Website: walmart
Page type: account-selection
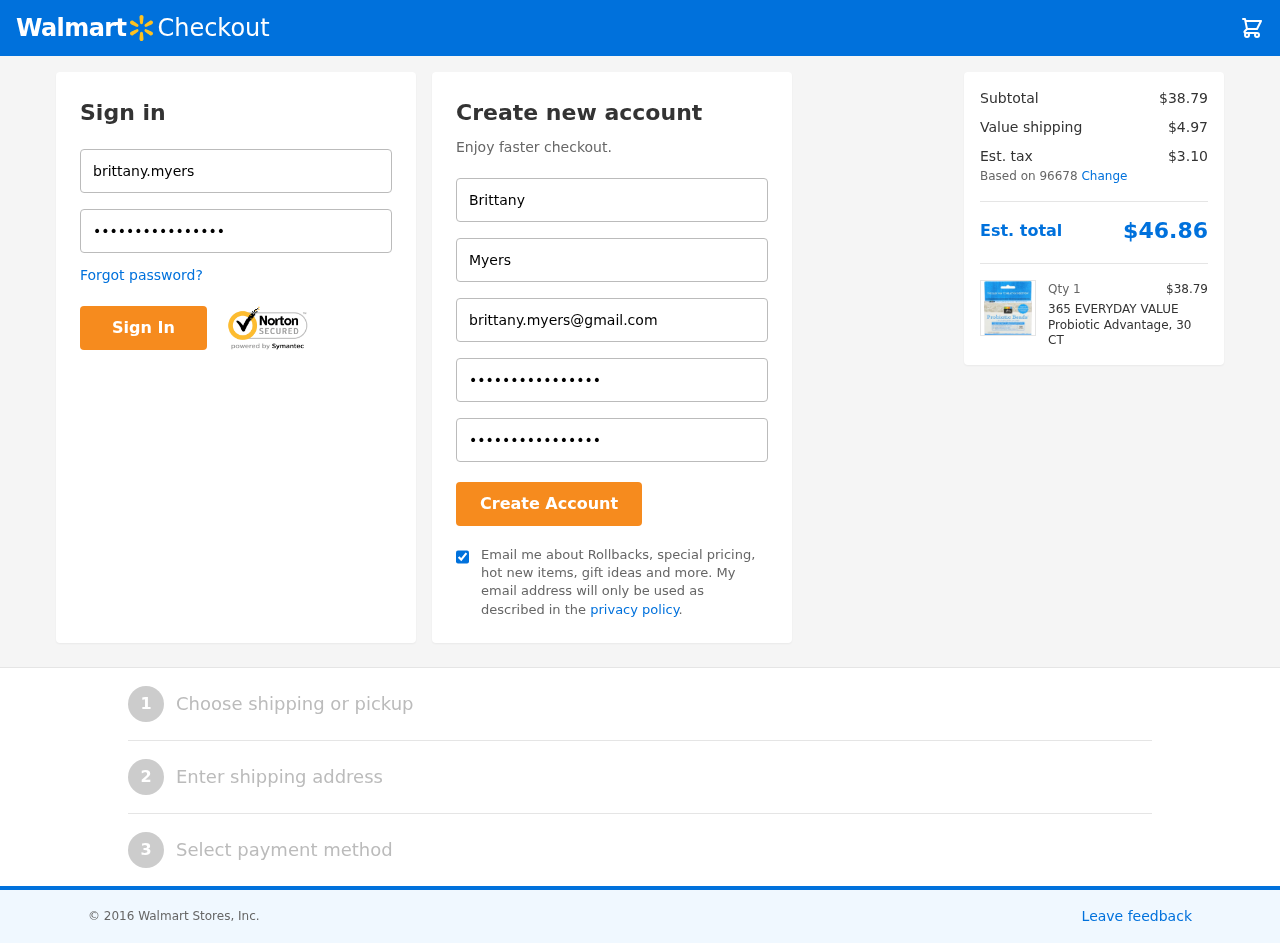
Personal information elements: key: PII_EMAIL
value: brittany.myers@gmail.com
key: PII_FIRSTNAME
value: Brittany
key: PII_LASTNAME
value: Myers
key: PII_LOGIN_USERNAME
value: brittany.myers
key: PII_POSTCODE
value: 96678
Product elements: key: PRODUCT1_NAME
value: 365 EVERYDAY VALUE Probiotic Advantage, 30 CT
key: PRODUCT1_PRICE
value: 38.79
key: PRODUCT1_QUANTITY
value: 1
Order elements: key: ORDER_SUBTOTAL
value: $38.79
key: ORDER_SHIPPING_COST
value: $4.97
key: ORDER_TAX
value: $3.10
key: ORDER_TOTAL
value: $46.86